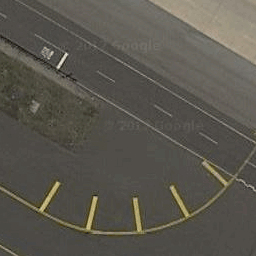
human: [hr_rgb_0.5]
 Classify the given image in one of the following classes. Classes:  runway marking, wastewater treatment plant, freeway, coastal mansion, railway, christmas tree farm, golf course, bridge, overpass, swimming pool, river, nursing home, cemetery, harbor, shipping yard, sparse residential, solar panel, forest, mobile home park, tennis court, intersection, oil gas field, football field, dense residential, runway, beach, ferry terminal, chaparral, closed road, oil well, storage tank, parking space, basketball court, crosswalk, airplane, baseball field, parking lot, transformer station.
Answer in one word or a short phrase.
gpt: runway marking